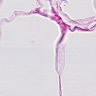
Metastatic tissue present: no